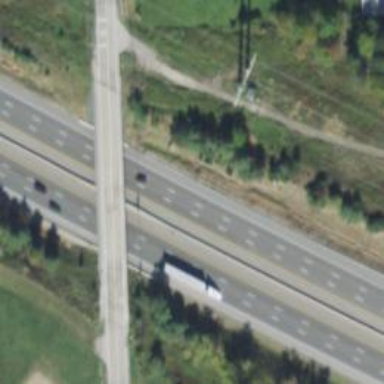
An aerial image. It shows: Asphalt motorway.